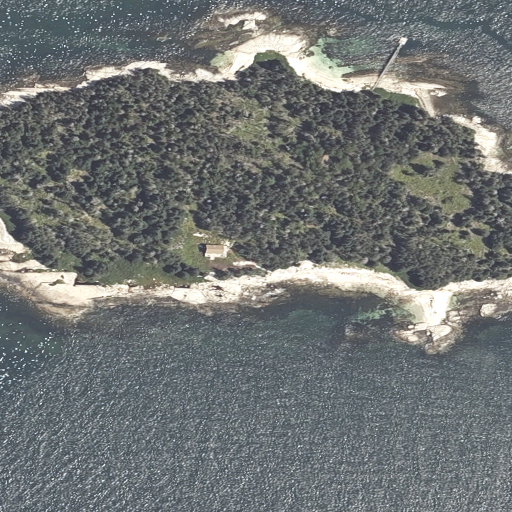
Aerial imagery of island in Maine named Farrel Island containing open water, herbaceous wetlands, barren land, evergreen forest, mixed forest, and open development